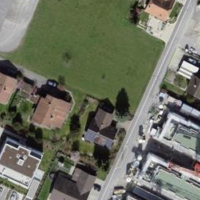
EUNIS habitat code: 55
Species observed at this site:
Knautia arvensis